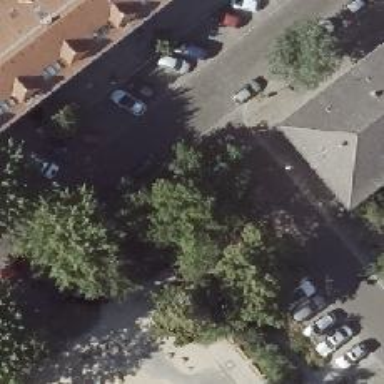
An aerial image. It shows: Residential road with asphalt surface. There is perpendicular parking on the left side of the street.